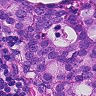
Metastatic tissue present: yes